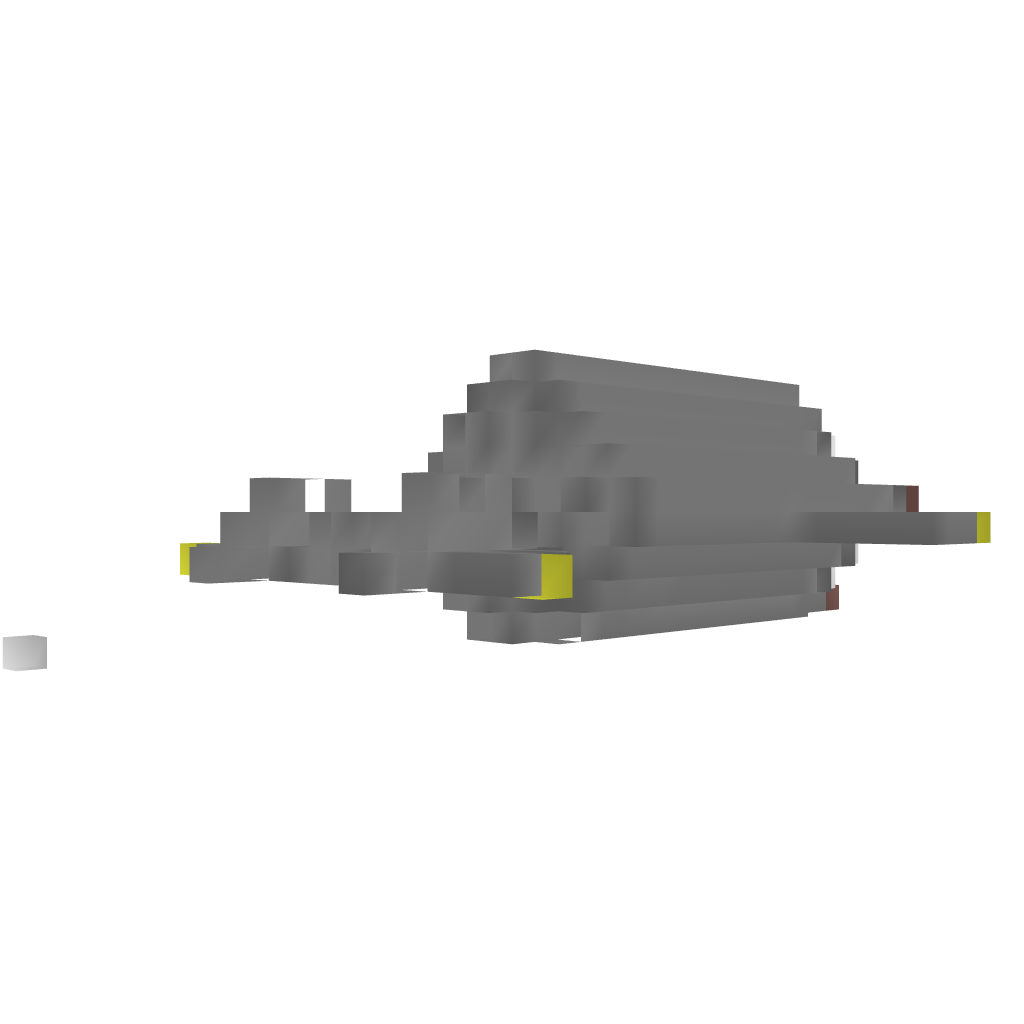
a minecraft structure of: Small Atlantis Sub bad low quality